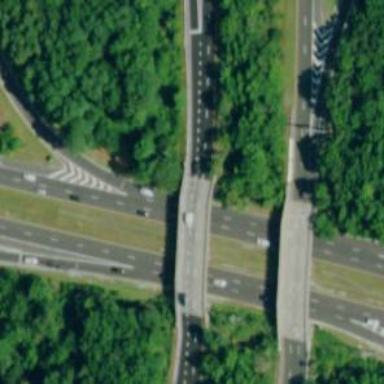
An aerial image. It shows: Urban freeway or expressway.